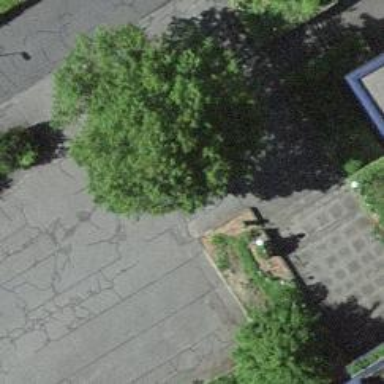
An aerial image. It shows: School.